Field crop: maize
Growth stage: 2
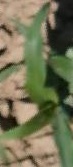
Species: maize